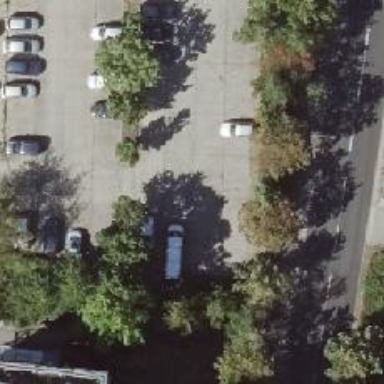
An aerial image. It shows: Concrete parking aisle as service road.